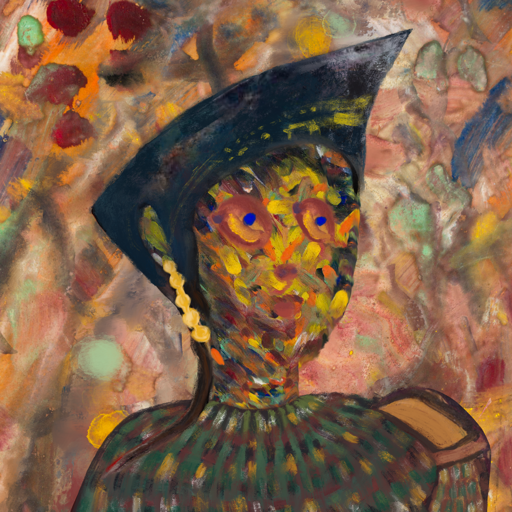
Background: Mother_And_Son_Mother, Head And Neck Side: An_Impression, Face Side: Mother_And_Son_Son, Bust: After_Raid, Hair Side: Blank, Head Accessory: Irani, Second Necklace: Blank, Necklace: Blank, Baby: Blank